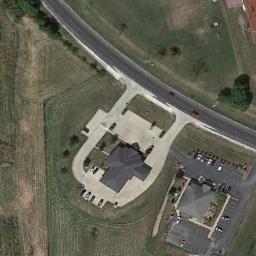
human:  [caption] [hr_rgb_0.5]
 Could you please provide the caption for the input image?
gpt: There are several houses of various sizes and a road in a sparse residential area surrounded by open spaces .

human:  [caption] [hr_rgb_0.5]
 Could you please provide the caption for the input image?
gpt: There is two cars on the road near the sparse residential .

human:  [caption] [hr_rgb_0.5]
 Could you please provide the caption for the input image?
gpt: The sparse residential is on the grass next to a road .

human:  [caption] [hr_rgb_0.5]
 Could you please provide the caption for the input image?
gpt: There are two houses in the open space, One with a white roof and the other with a black roof .

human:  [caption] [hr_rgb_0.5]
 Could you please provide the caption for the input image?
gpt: A sparse residential area with two black buildings on the green meadow .